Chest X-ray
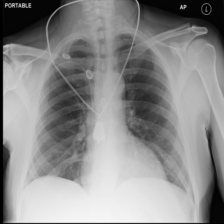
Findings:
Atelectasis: negative
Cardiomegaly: negative
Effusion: negative
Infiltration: negative
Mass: negative
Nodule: negative
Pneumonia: negative
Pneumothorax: negative
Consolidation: negative
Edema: negative
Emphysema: negative
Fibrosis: negative
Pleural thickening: negative
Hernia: negative